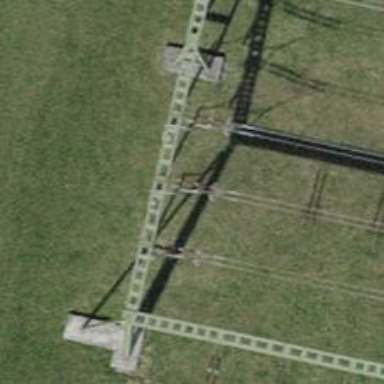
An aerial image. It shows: Insulator used in power equipment.